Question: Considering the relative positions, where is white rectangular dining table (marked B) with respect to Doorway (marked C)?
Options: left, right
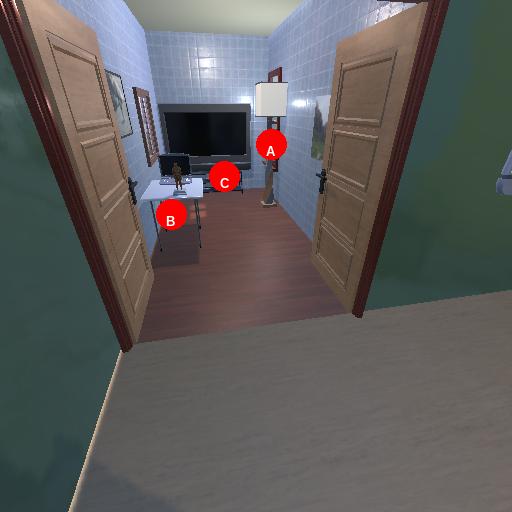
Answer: left